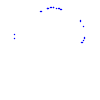
Particle: kaon